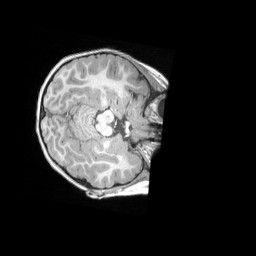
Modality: T1w
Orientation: axial
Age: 5
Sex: female
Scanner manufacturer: siemens
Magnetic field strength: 3 T
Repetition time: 2.53 s
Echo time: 0.00164 s